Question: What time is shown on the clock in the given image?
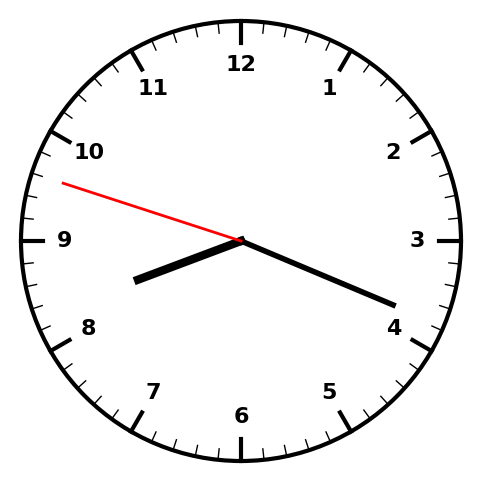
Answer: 08:18:48